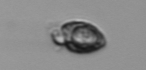
Label: Katodinium_or_Torodinium